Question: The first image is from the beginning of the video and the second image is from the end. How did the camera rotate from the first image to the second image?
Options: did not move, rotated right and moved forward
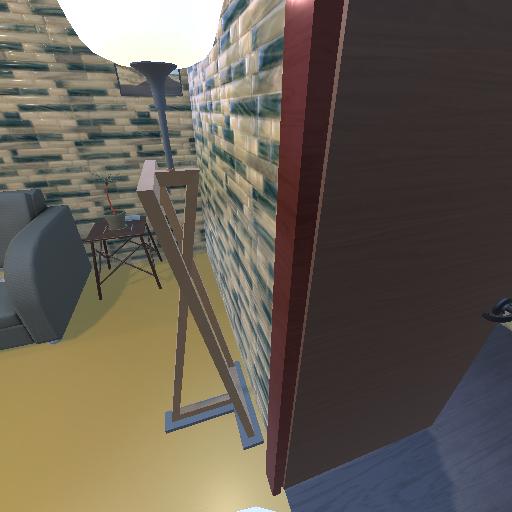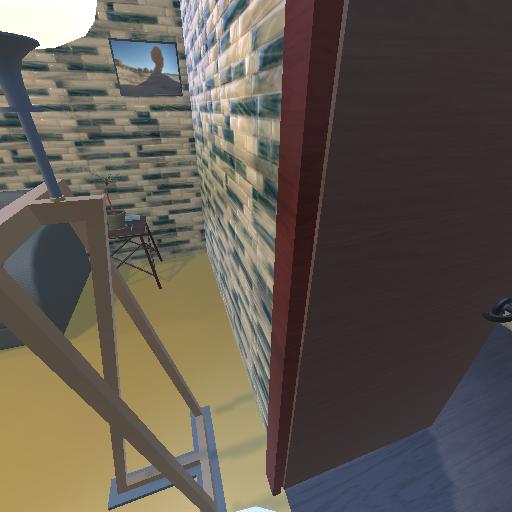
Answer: did not move